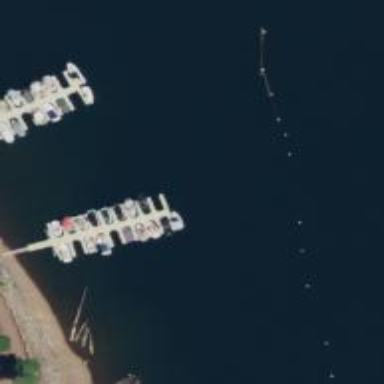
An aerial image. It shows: Man-made pier.